Field crop: maize
Growth stage: 2
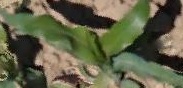
Species: maize